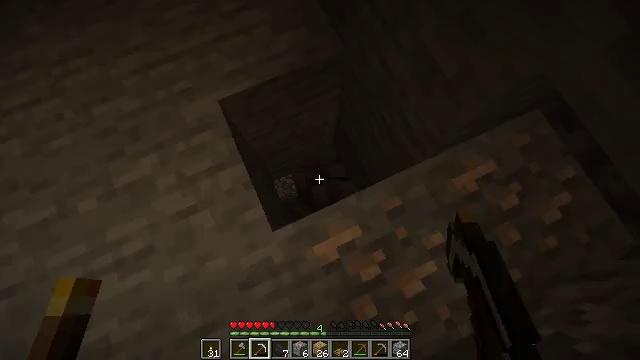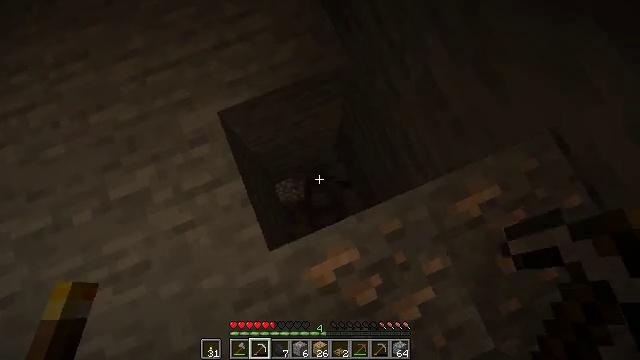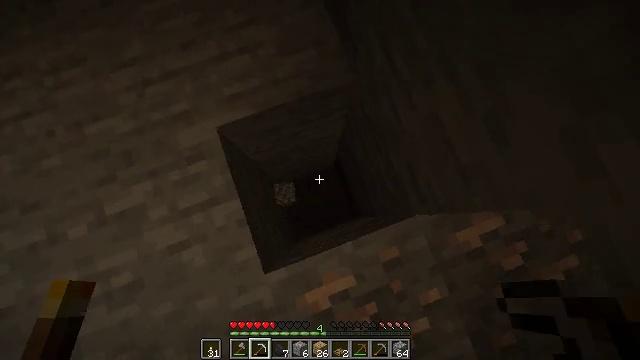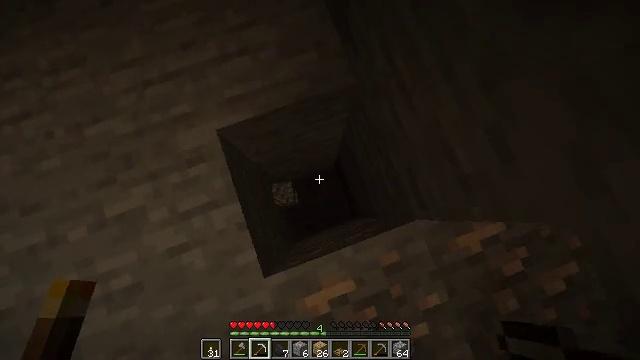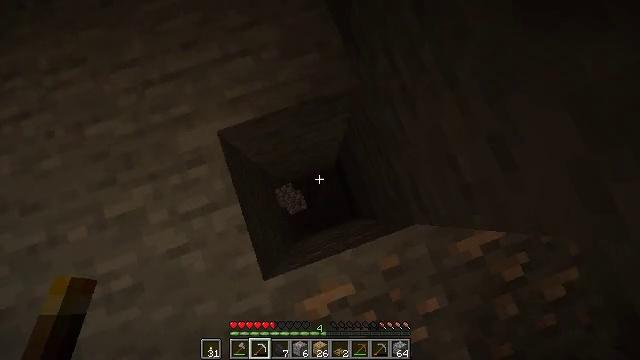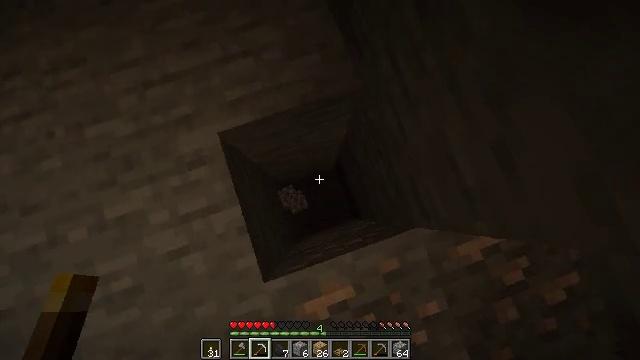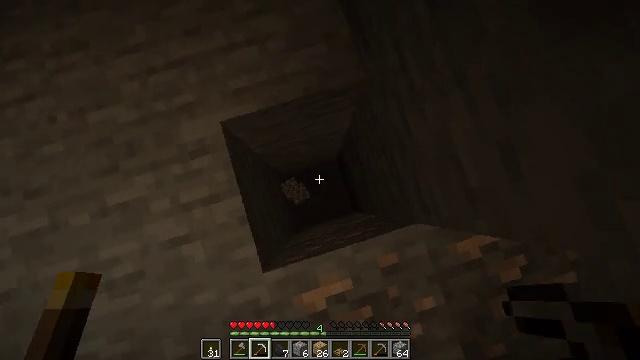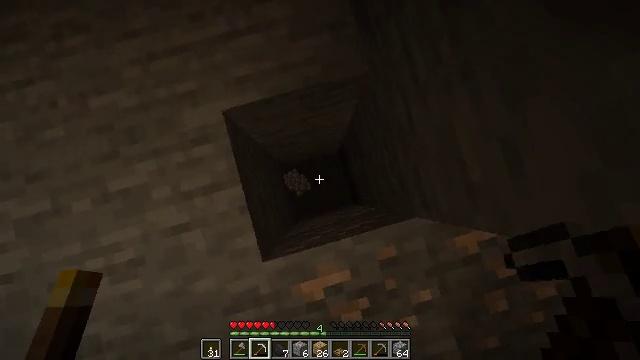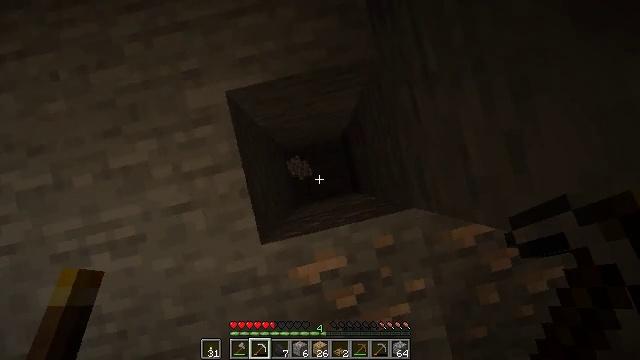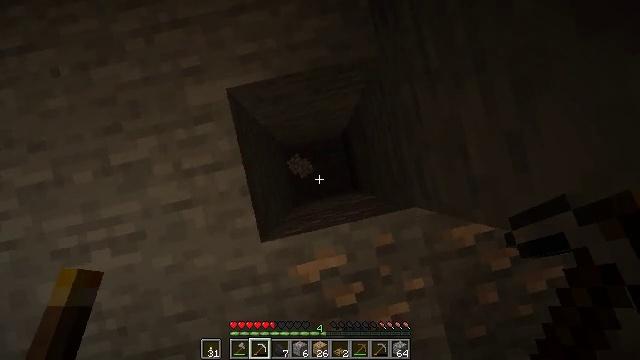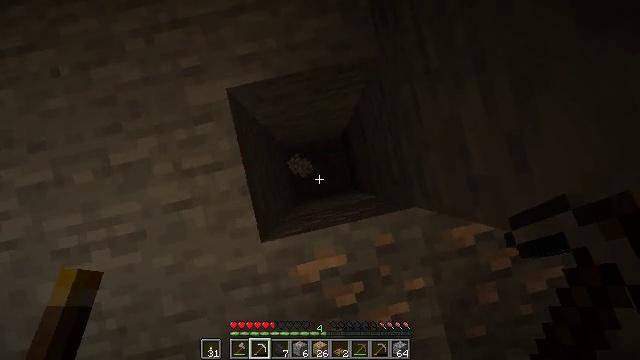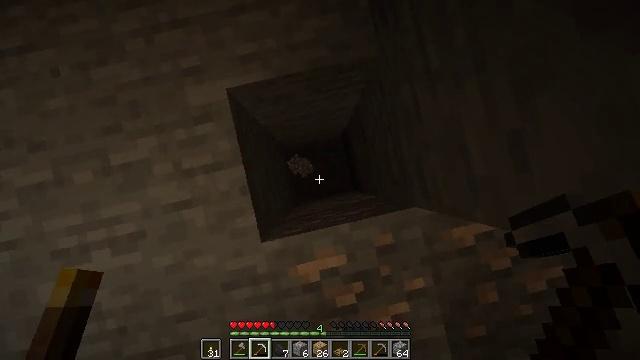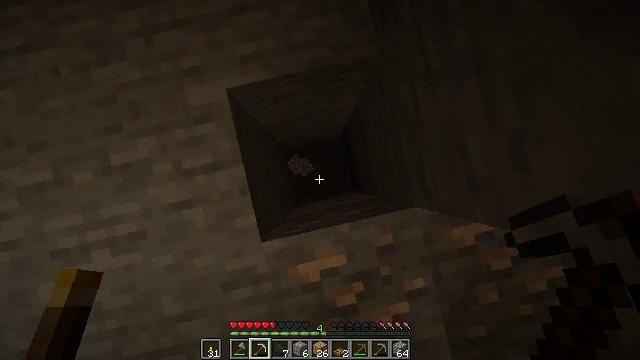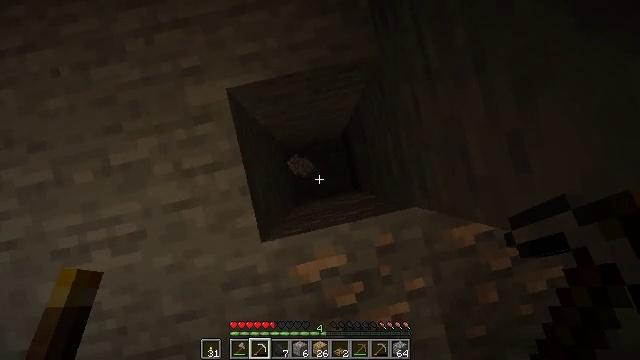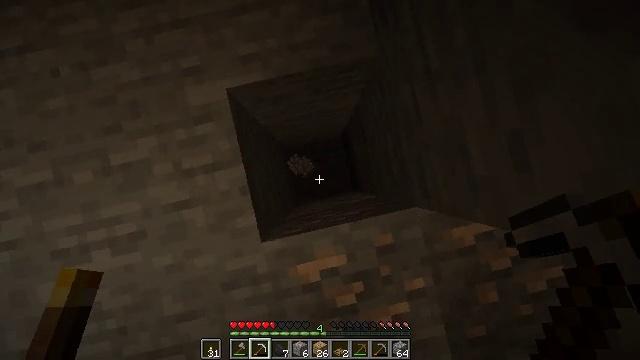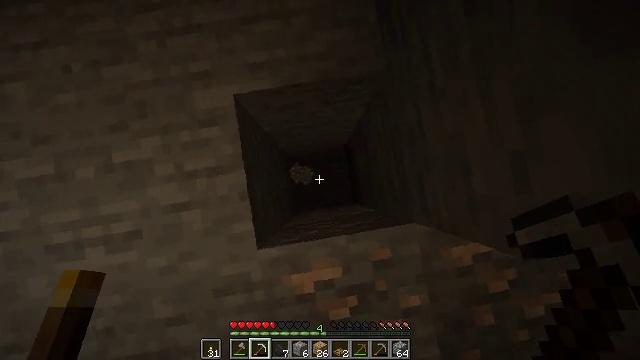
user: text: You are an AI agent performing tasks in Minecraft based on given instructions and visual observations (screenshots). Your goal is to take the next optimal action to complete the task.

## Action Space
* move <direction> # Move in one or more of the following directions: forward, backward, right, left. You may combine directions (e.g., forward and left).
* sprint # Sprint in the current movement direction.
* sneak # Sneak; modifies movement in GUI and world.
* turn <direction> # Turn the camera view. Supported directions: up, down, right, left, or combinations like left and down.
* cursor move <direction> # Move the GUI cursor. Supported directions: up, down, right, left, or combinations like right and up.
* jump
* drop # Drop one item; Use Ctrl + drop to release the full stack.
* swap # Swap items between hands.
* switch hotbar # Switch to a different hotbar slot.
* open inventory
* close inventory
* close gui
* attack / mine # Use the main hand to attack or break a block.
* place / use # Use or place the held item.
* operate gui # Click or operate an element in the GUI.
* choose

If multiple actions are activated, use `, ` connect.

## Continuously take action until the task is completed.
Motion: motion action
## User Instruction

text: Gather gravel by digging.
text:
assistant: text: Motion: move forward, turn left and down, attack / mine
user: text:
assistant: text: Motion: turn left and down, attack / mine
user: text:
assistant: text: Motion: attack / mine
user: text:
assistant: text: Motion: attack / mine
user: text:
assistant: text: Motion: attack / mine
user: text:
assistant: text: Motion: turn left and down, attack / mine
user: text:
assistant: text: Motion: turn left and down, attack / mine
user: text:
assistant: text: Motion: turn left and down, attack / mine
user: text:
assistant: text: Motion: attack / mine
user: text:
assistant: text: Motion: attack / mine
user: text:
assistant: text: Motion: attack / mine
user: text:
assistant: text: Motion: attack / mine
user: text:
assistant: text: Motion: attack / mine
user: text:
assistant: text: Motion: attack / mine
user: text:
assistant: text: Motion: turn left and up, attack / mine
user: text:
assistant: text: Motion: turn left and up, attack / mine
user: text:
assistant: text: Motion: turn up, attack / mine
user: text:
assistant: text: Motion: attack / mine
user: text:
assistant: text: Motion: attack / mine
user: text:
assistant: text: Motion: move forward, attack / mine
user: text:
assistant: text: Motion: move forward, attack / mine
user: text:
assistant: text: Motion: move forward, attack / mine
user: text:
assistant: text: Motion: move forward, attack / mine
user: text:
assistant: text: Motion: attack / mine
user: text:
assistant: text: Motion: attack / mine
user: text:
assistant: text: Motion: attack / mine
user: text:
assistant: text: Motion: attack / mine
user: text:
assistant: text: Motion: attack / mine
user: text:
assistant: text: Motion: turn left and up, attack / mine
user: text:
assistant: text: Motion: turn left and up, attack / mine